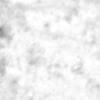
Label: no_change